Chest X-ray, AP view. Patient: 26 years old, sex M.
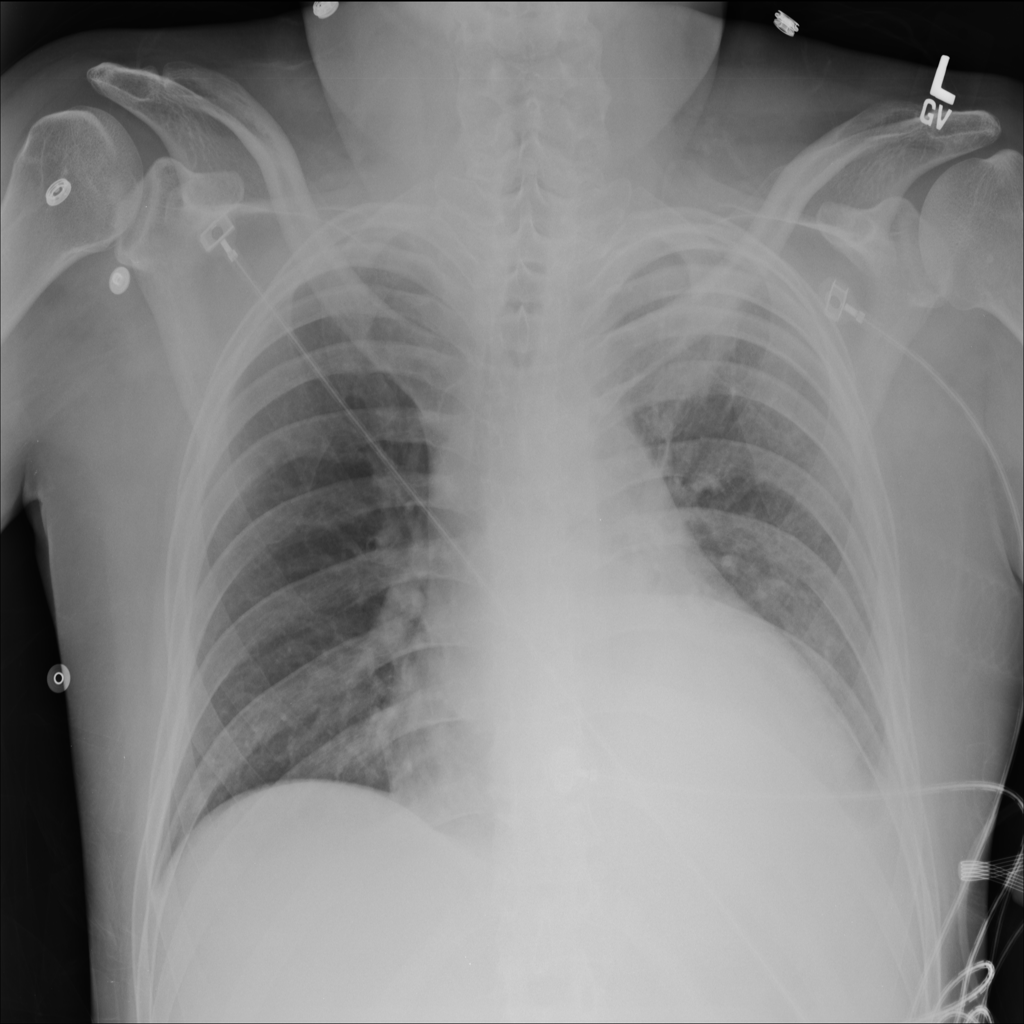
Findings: Effusion